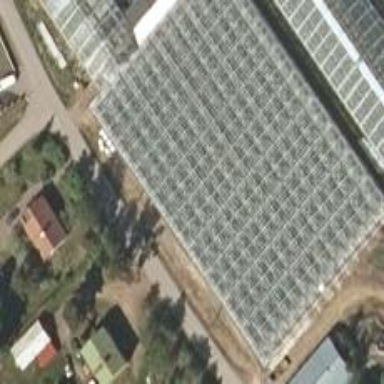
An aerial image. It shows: Greenhouse.